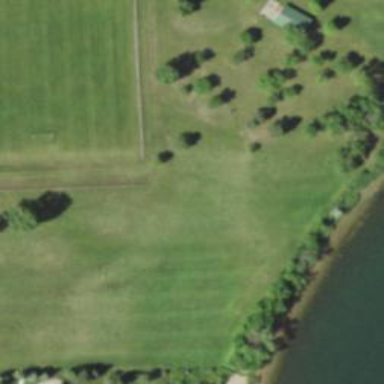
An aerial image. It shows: Disc golf basket.